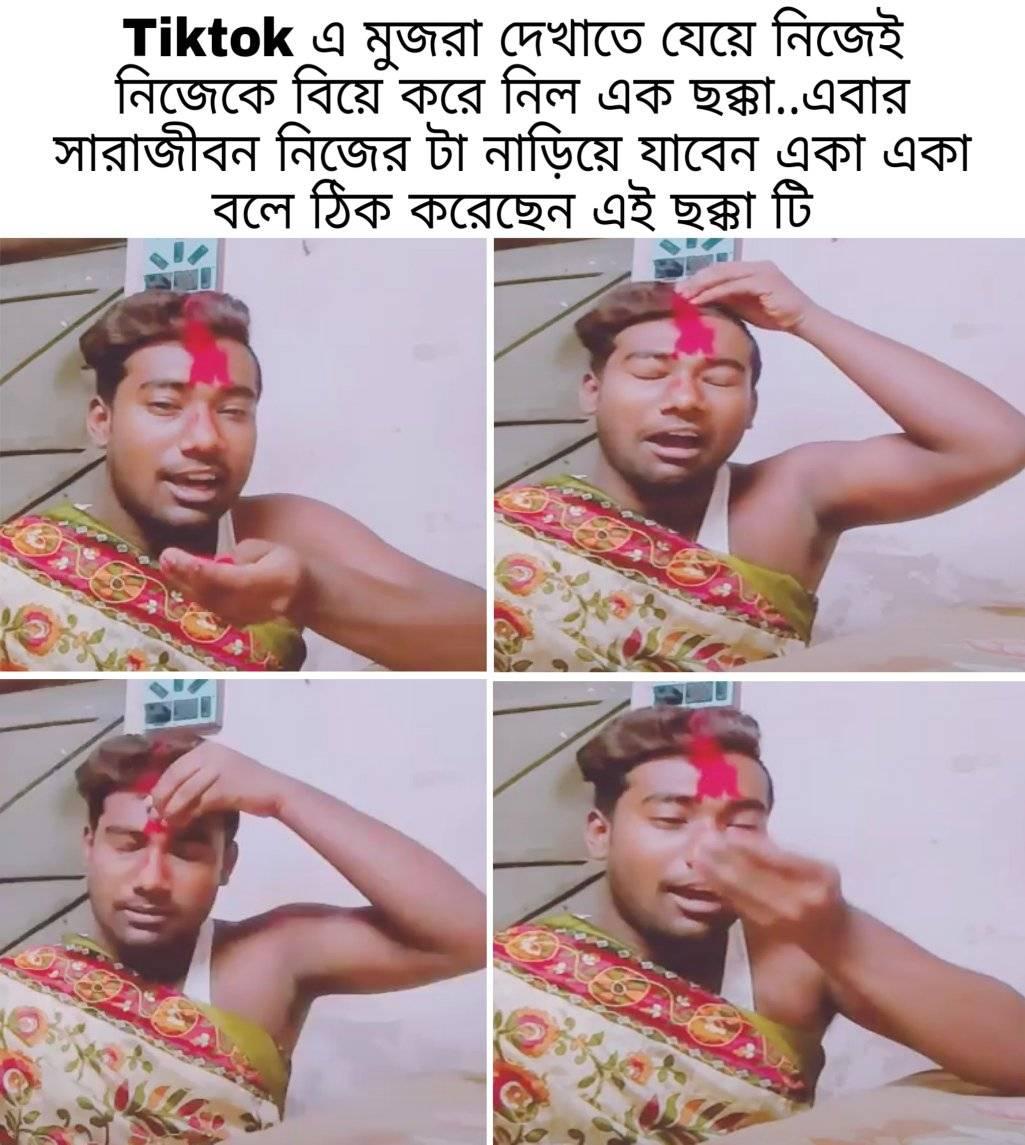
Caption: Tiktok এ মুজরা দেখাতে যেয়ে নিজেই নিজেকে বিয়ে করে নিল এক ছক্কা... এবার সারাজীবন নিজের টা নাড়িয়ে যাবেন একা একা বলে ঠিক করেছেন এই ছক্কা টি
Label: hate